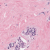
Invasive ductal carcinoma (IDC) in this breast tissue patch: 1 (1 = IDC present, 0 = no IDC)